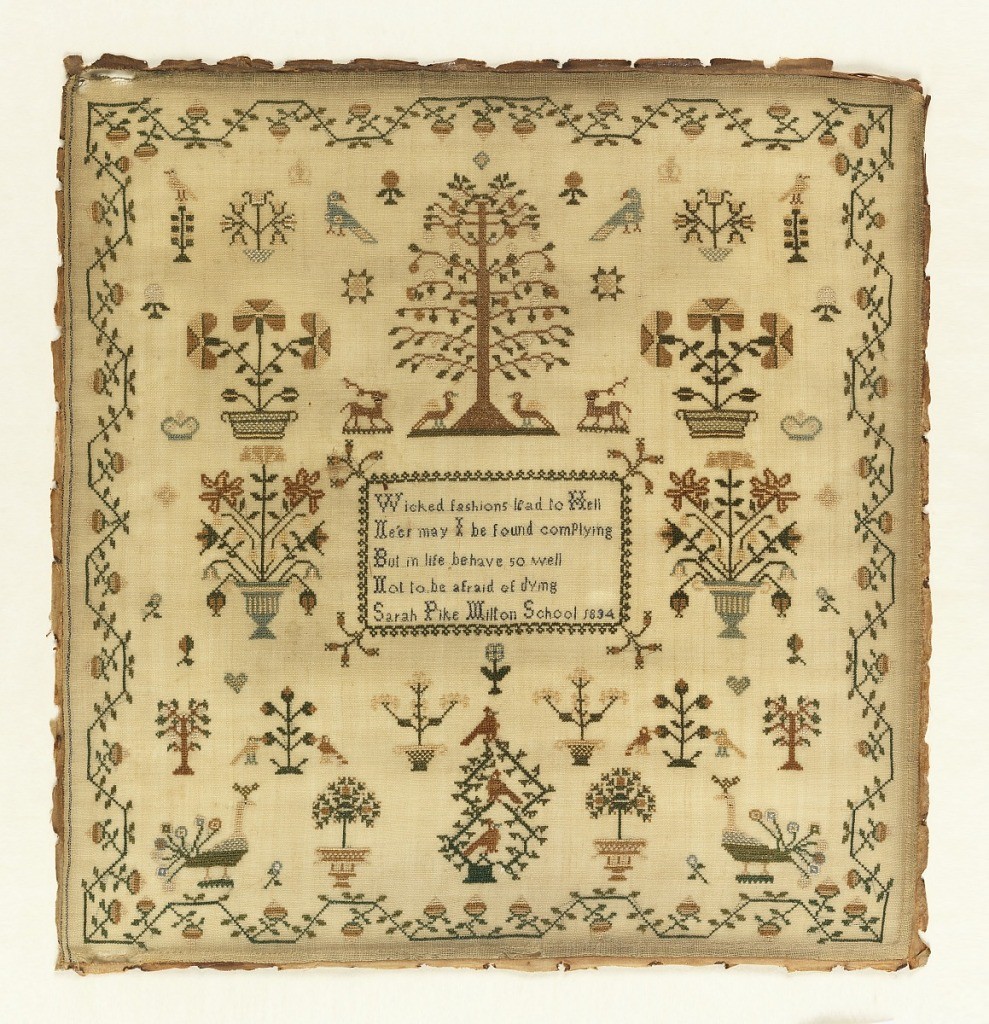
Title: Sampler
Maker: Sarah Pike, English
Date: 1834
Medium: silk embroidery on wool foundation Technique: embroidered in cross stitch on plain weave foundation
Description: "Wicked fashions lead to hell/ Neer may I be found complying/ But in life behave so well/ Not to be afraid of dying."